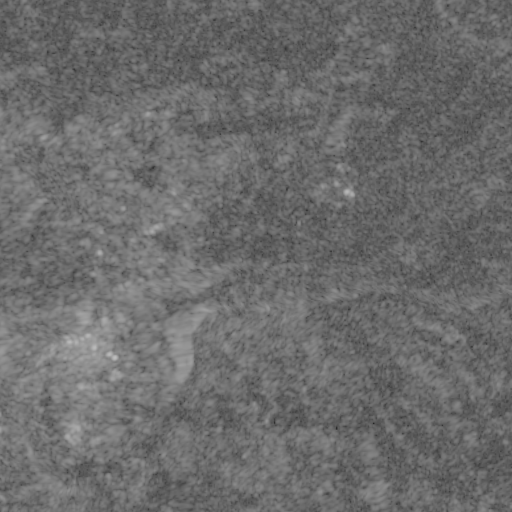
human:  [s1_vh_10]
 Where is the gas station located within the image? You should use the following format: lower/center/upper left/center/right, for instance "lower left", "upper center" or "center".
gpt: The gas station is located in the lower left of the image.
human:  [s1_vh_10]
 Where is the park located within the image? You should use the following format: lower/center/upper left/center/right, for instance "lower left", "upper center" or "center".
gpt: The park is located in the lower left of the image.
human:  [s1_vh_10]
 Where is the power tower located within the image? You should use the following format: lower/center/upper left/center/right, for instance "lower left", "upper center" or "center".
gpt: The power tower is located in the lower right of the image.
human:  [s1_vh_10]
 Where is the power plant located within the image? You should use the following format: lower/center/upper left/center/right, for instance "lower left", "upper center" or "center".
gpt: There is no power plant in the image.

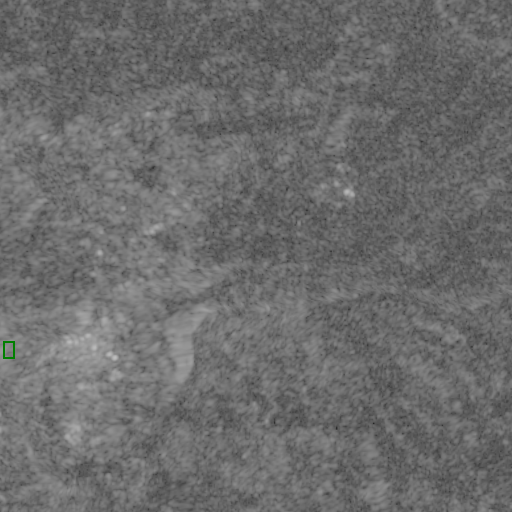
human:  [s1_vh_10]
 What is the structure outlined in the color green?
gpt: The structure outlined in green is a park.
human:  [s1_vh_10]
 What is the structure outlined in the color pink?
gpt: There is no pink outline.